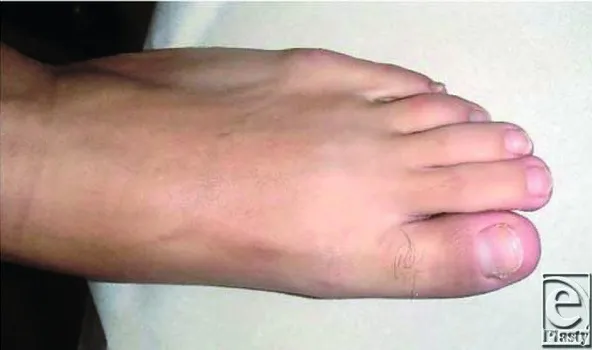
Follow-up image showing no recurrence of the mass after 6 months.
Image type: medical_photograph (skin_photograph)